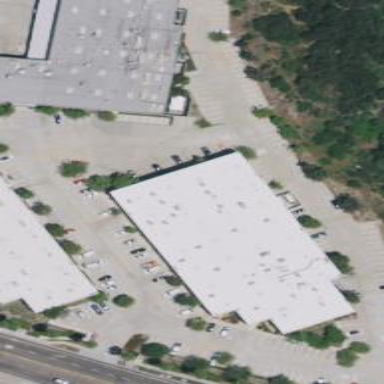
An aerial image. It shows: Industrial building.